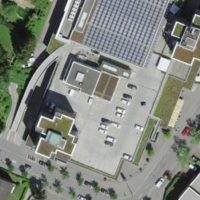
EUNIS habitat code: 54
Species observed at this site:
Erinaceus europaeus
Vespula germanica
Medicago lupulina